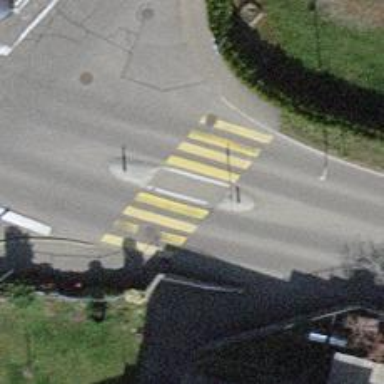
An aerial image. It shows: Marked zebra crossing with pedestrian island.